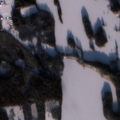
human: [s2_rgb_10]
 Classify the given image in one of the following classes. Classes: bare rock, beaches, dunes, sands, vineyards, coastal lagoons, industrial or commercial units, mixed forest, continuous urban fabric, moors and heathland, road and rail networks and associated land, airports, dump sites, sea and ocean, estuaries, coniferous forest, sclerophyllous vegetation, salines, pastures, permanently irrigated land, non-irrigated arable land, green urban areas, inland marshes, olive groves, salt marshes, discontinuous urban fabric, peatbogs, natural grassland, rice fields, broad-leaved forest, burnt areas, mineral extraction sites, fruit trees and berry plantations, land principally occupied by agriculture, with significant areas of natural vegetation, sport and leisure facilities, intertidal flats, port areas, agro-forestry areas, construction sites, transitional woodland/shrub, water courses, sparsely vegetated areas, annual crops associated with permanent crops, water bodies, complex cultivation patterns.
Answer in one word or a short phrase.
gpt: coniferous forest, mixed forest, transitional woodland/shrub, water bodies